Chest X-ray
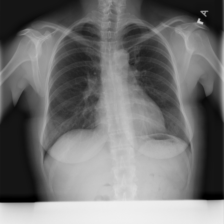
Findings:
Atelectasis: negative
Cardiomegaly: negative
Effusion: negative
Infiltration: negative
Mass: negative
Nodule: negative
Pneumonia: negative
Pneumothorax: positive
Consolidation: negative
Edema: negative
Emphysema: negative
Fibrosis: negative
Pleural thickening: negative
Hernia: negative